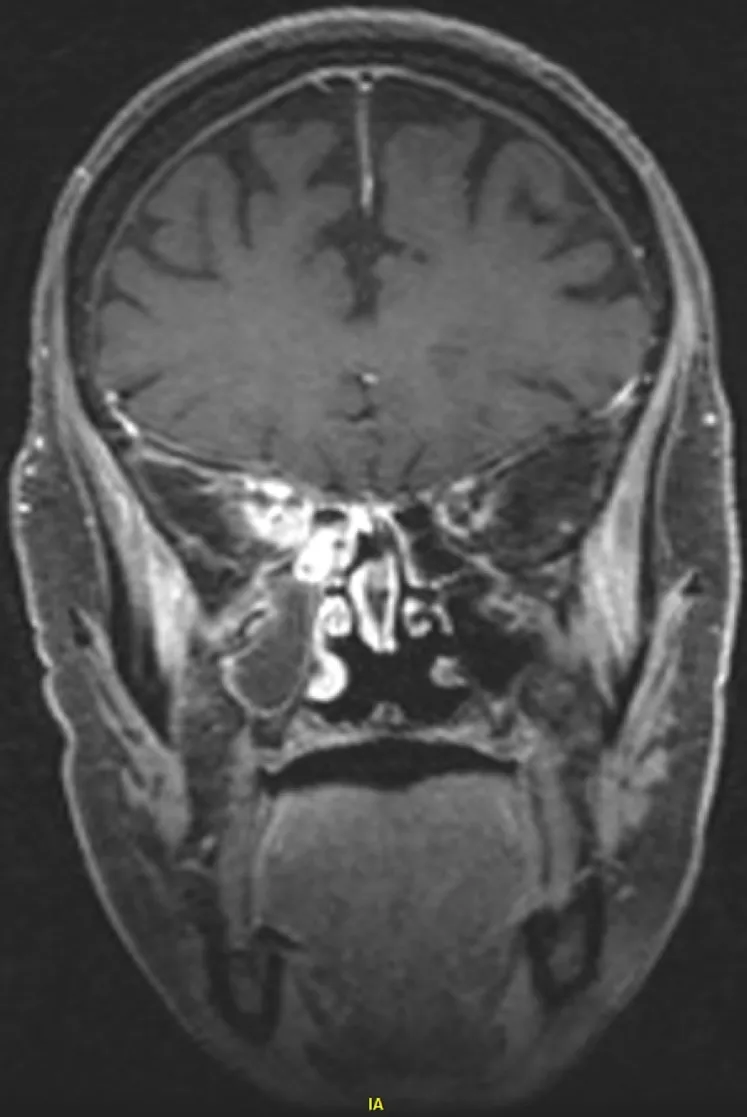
MRI of the brain, coronal view postcontrast T1 fat-suppressed CUBE, demonstrating phlegmonous extension of the right paranasal sinus infection into the orbital apex and toward the right cavernous sinus.
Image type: radiology (mri)